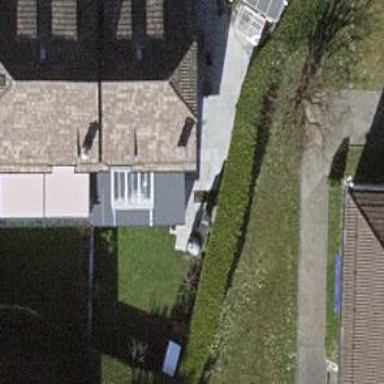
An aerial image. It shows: Simple and straightforward house.